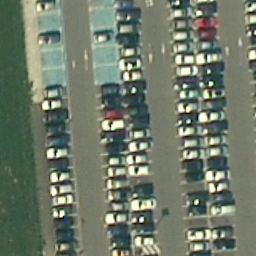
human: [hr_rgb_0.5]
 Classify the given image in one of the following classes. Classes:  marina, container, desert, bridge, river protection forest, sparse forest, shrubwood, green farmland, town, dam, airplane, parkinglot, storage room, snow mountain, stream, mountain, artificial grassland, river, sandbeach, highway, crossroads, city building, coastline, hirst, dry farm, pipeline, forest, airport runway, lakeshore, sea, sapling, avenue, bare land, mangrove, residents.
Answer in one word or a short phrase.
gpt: parkinglot